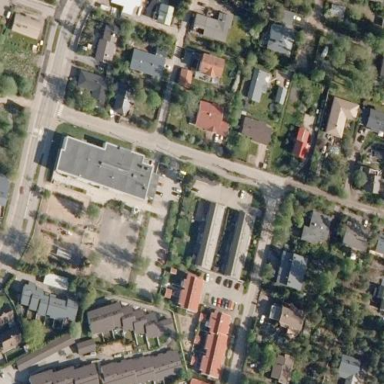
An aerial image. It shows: School.